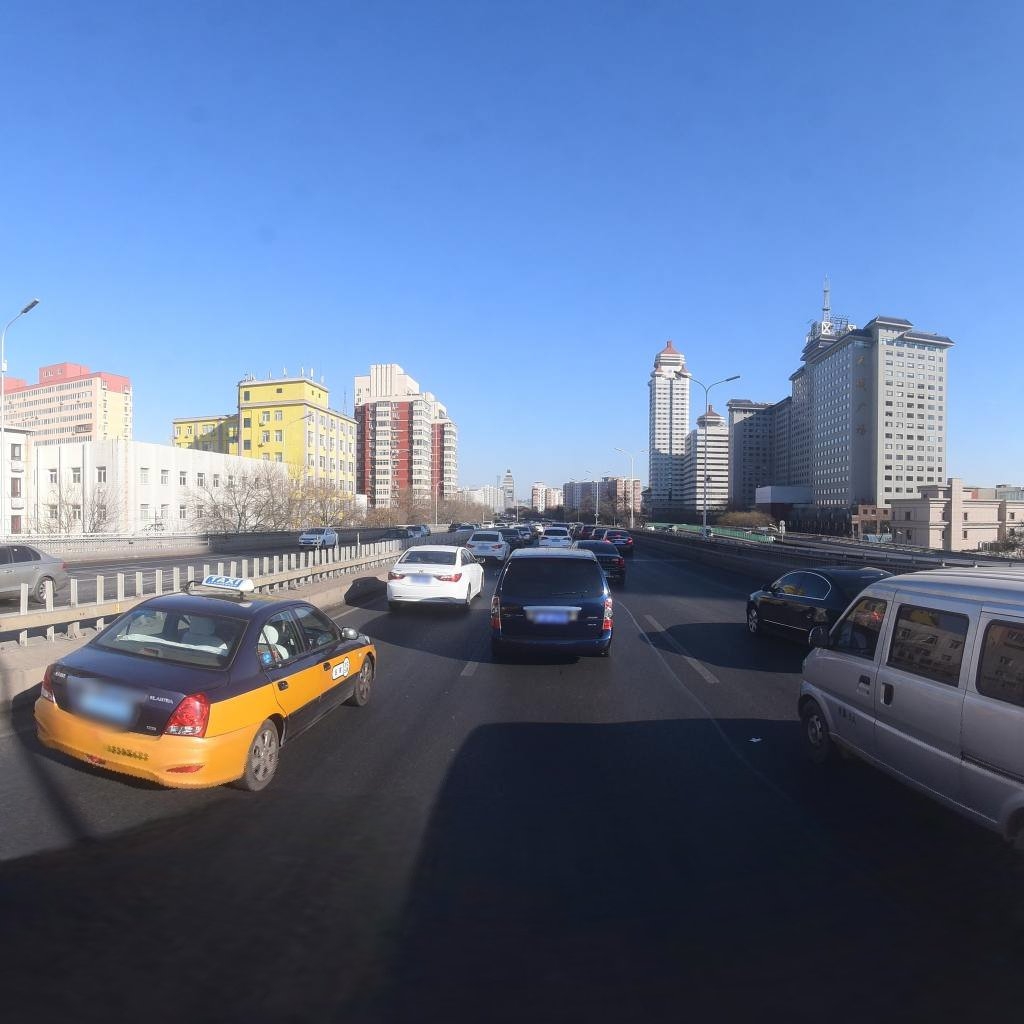
Region: Xicheng
Road damage annotations: longitudinal patch